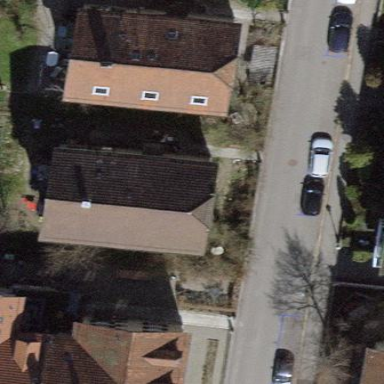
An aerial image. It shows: Apartment building with tile roof.